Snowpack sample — Buffalo Mountain, Silverthorne, Colorado, USA (2/22/26, 2:02 PM MST)
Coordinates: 39.622, -106.113
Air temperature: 33 °F
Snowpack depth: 63 cm
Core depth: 30 cm
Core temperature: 26.6 °F
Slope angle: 11°, slope face: 116°
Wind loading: low
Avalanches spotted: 0
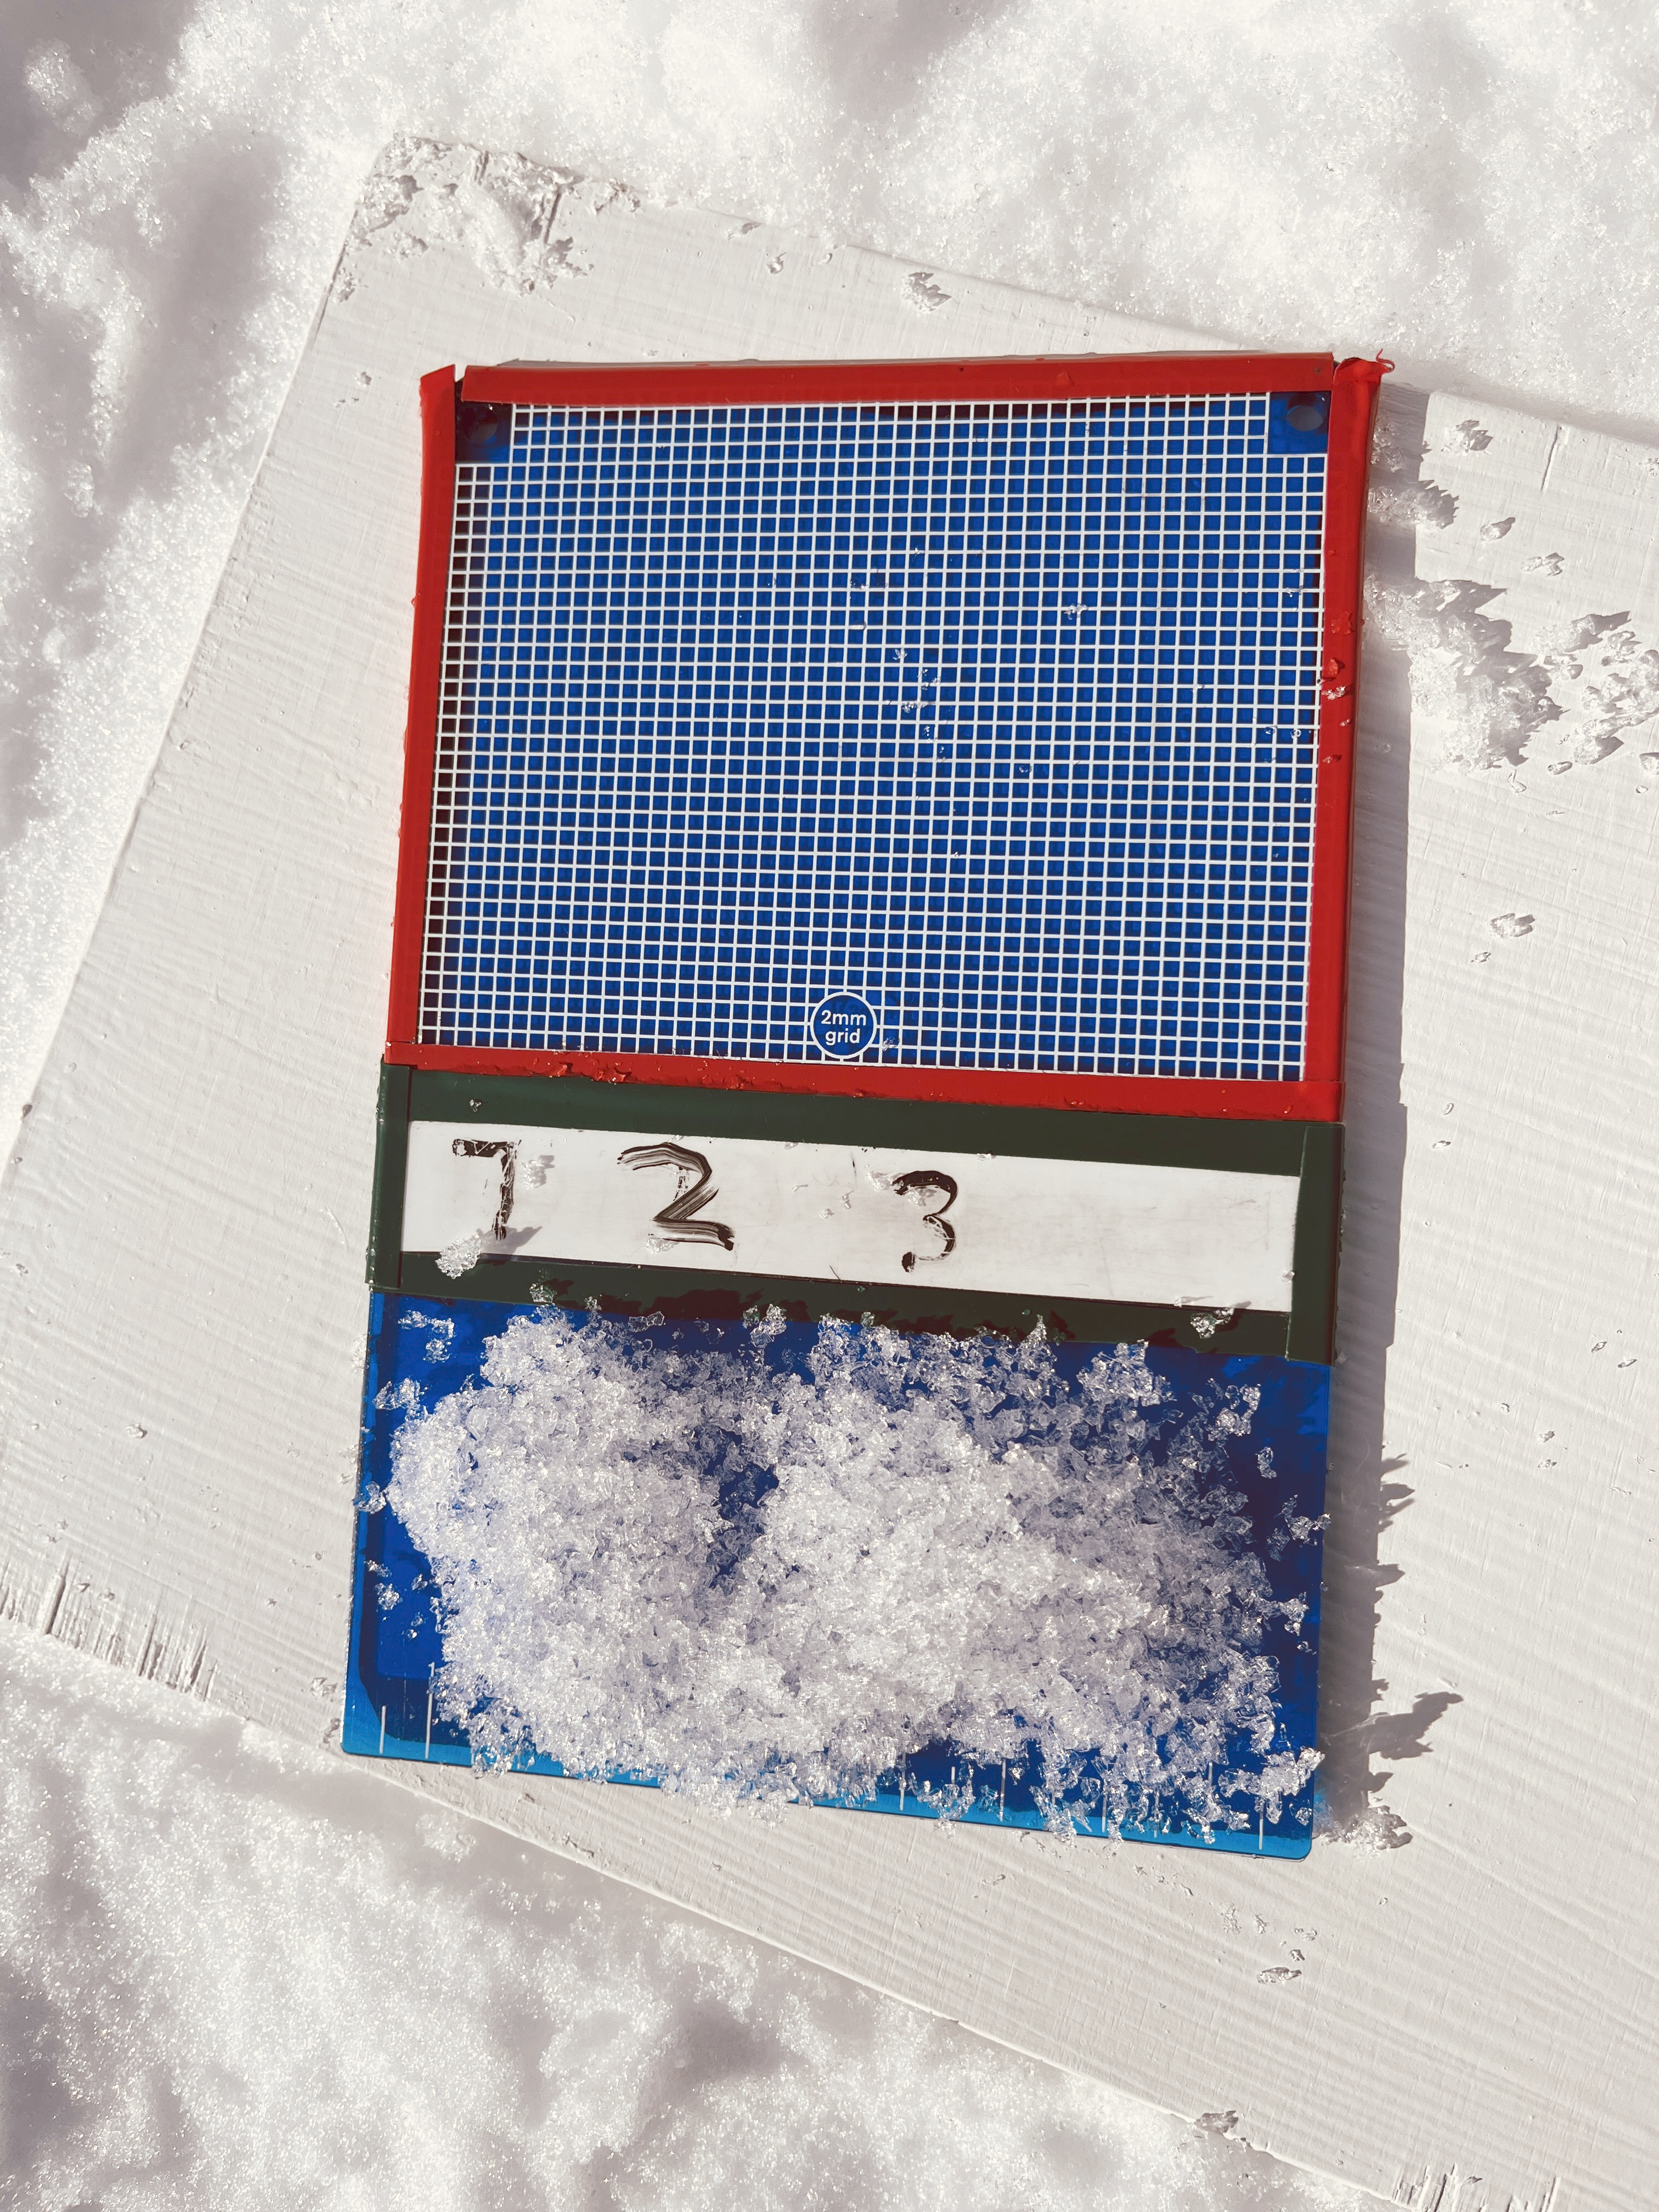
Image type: crystal_card
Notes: In a firebreak similar to site 1, minimal wind loading with no spotted avalanches (not many faces in view though)